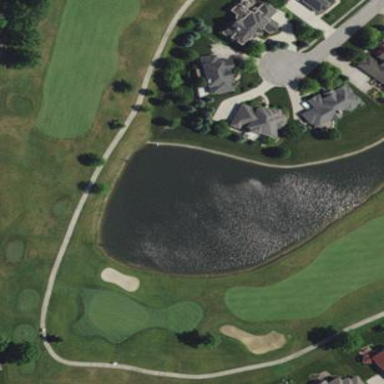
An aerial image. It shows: Picturesque scene of golf course with lateral water hazard.